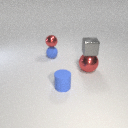
small blue rubber sphere below small red metal sphere